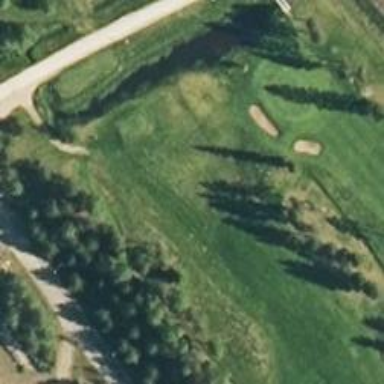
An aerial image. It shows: Path used for both walking and golf.